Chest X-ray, AP view. Patient: 36 years old, sex M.
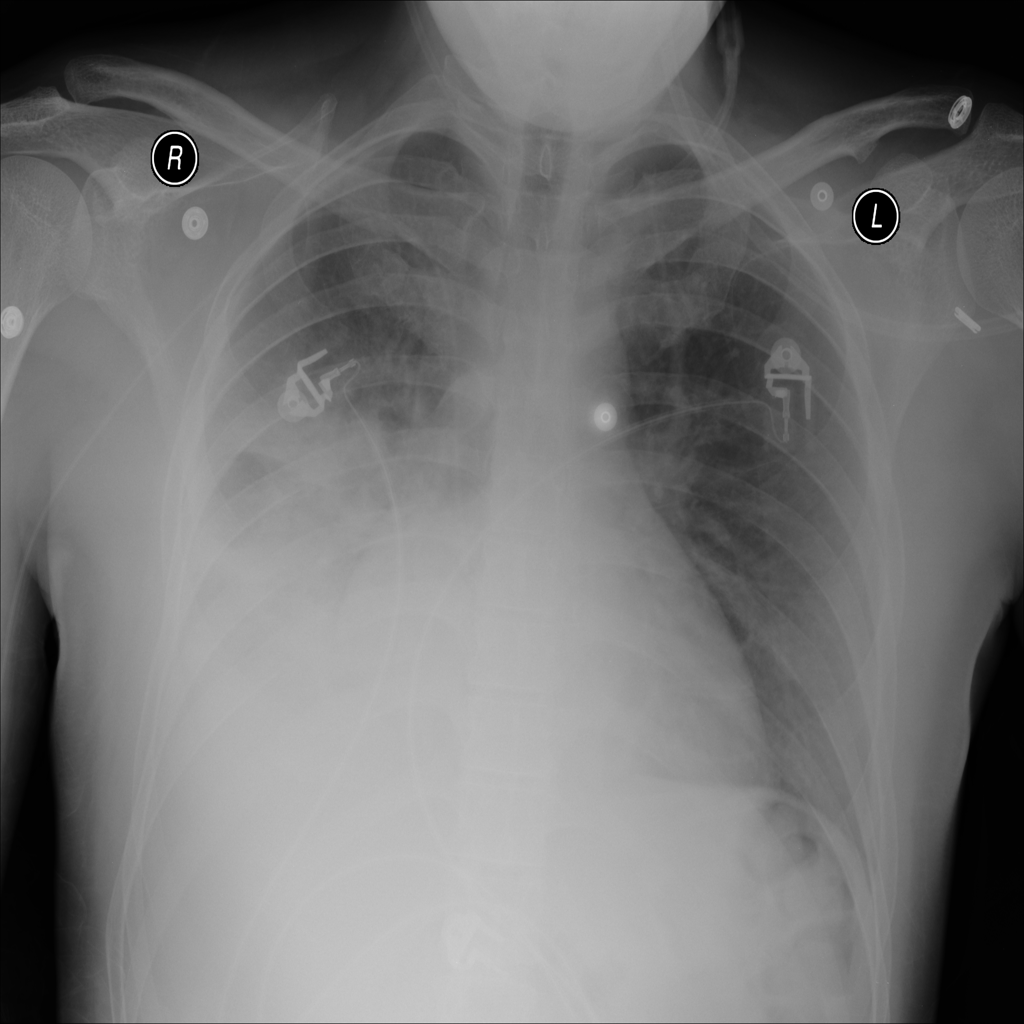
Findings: Consolidation